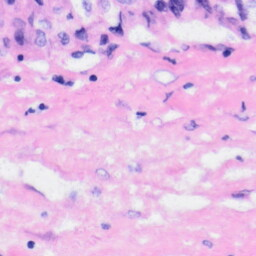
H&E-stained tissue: Liver